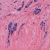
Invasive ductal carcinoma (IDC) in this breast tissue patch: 1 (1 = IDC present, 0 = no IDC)